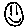
Label: smiley face